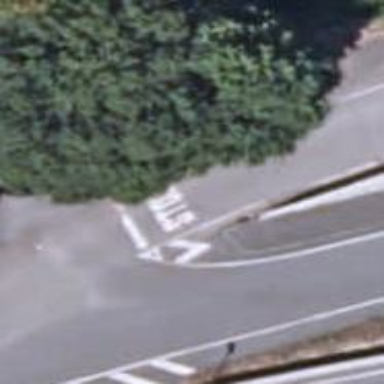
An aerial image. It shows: Road with stop sign.